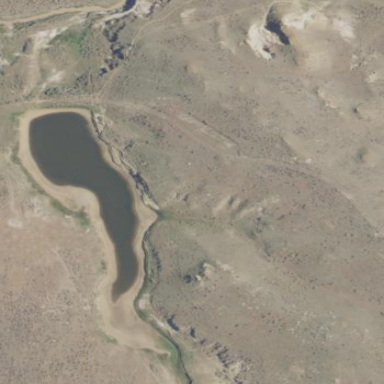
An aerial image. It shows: Reservoir area.